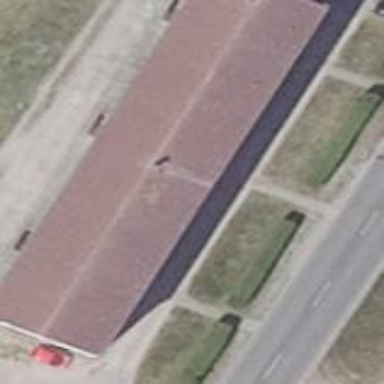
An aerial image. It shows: Residential building with gabled roof oriented along red-colored roof. The building itself is light grey in color.